Question: I am using the following to Show/Hide window by its handle:
'''
[DllImport("user32.dll")] private static extern bool ShowWindowAsync(IntPtr hWnd, int nCmdShow);
// Win32 API Constants for ShowWindowAsync()
private const int SW_HIDE = 0;
private const int SW_SHOW = 5;
ShowWindowAsync(_hWnd, SW_SHOW); //Show Window
ShowWindowAsync(_hWnd, SW_HIDE); //Hide Window
'''
When I hide Sticky Notes and then Show them again it cause visual "holes" in the stickies and I have to close the Sticky Notes and reopen.
Here's a screenshot of the problem:

I believe the problem is specific to the Sticky Notes.
I dont know why it happens but I would like to solve it somehow..
I thought about checking if the window is Sticky Notes, and if it is then Open/Close it instead of Show/Hide will act the same but I dont really like it - feels hacky.
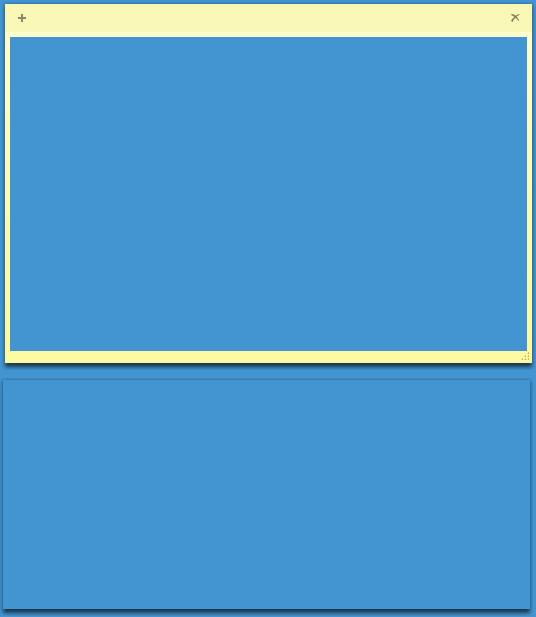
Answer: Changing from 'ShowWindowAsync()' to 'ShowWindow()' solved the problem.
I dont know why the 'ShowWindowAsync()' cause this problem and I wish for an educating answer here but for now, as long as my problem is solved I am happy.